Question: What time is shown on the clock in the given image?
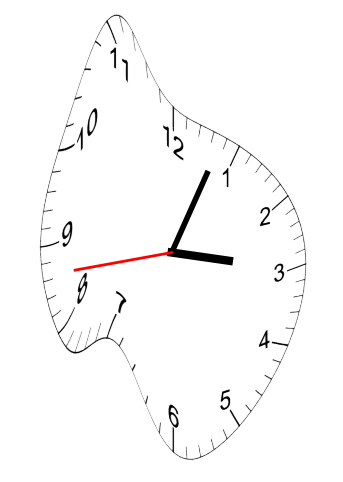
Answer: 03:03:43